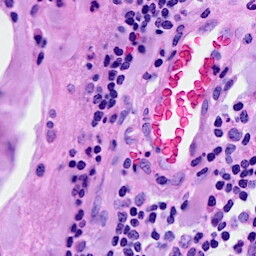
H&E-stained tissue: Breast